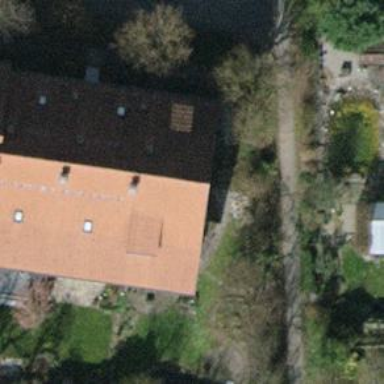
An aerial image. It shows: Detached building with tiled roof.